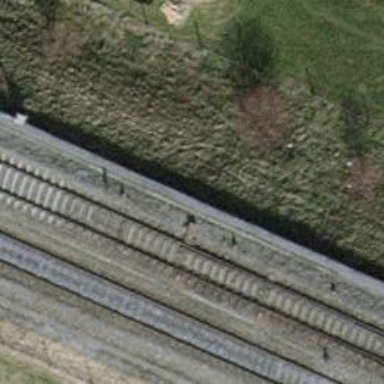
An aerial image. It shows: Single railway track with electrified contact line.